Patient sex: F
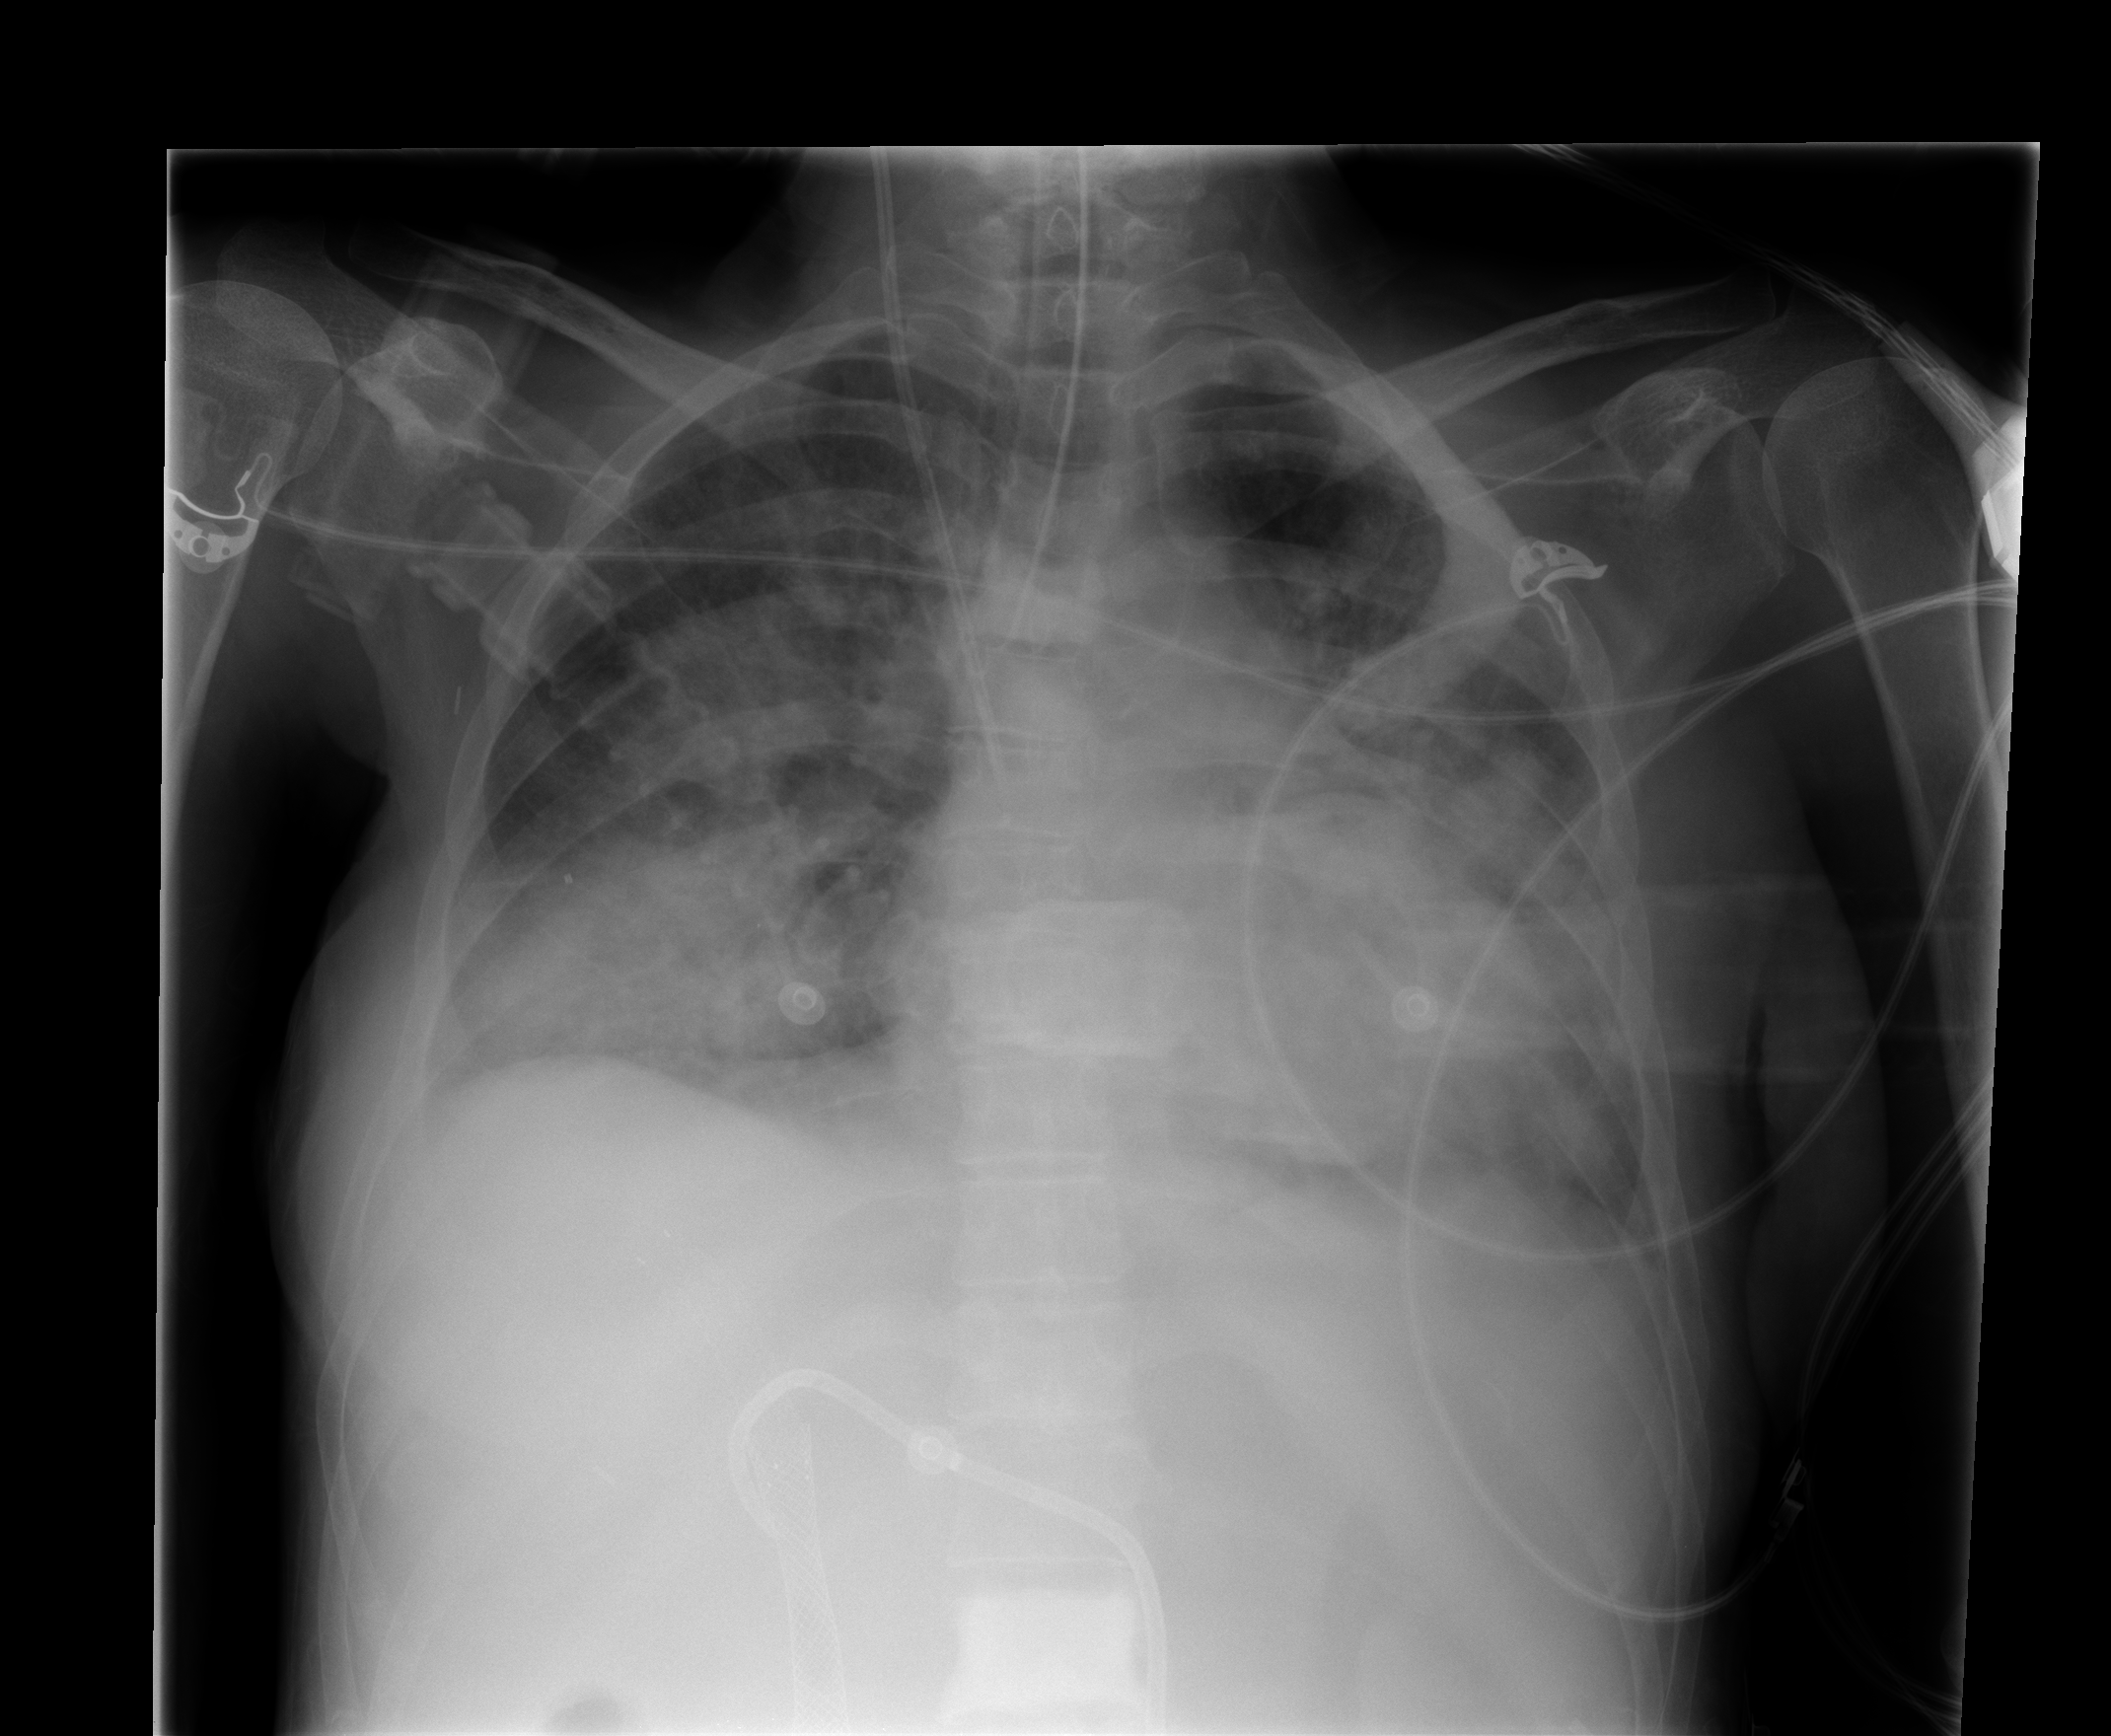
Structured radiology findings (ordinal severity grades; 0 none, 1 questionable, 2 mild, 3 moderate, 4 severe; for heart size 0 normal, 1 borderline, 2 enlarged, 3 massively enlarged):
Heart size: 1
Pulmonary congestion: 2
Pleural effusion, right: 1
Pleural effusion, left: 1
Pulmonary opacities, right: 3
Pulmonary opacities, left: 3
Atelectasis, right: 2
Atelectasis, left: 2